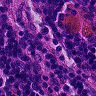
Metastatic tissue present: no